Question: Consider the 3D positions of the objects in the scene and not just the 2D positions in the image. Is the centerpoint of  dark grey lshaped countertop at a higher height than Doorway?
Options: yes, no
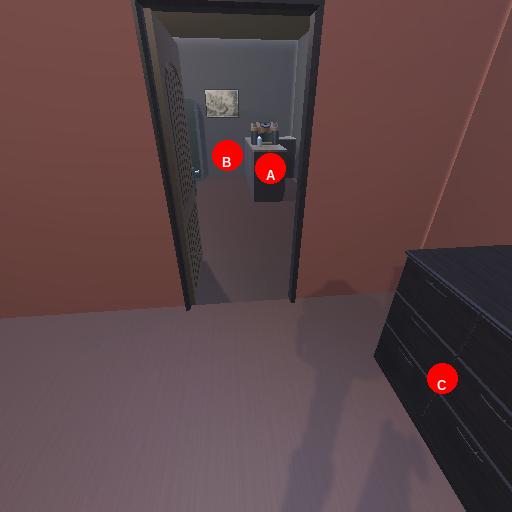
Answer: yes